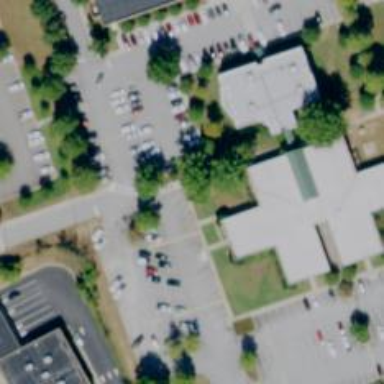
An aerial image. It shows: Public building.